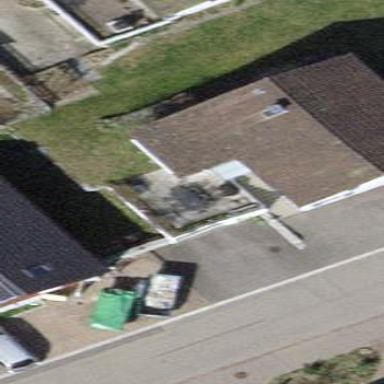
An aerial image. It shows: Detached building with gabled roof.